Field crop: maize
Growth stage: 2
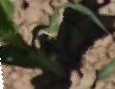
Species: maize